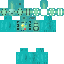
A female skeleton skin with pale skin, wearing white bald dressed in a blue tshirt and red pants, featuring a closed mouth.